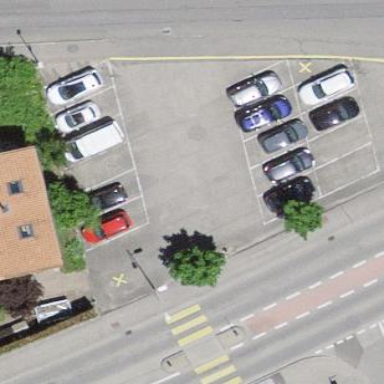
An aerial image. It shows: Parking area.